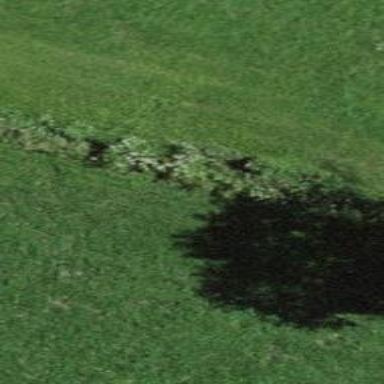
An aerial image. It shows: Ditch in the surroundings.